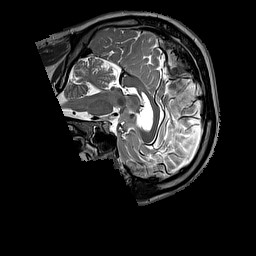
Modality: T2w
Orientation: sagittal
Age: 40
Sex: male
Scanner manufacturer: siemens
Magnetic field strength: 3 T
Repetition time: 3.2 s
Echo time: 0.212 s